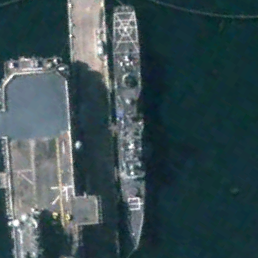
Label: cruiser